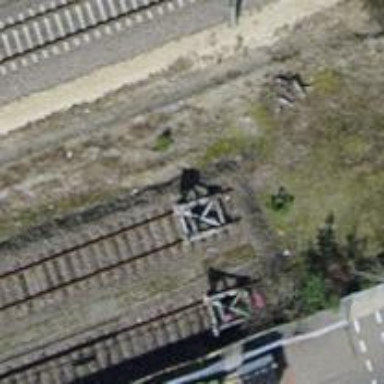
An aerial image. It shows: Single railway spur track.